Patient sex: M
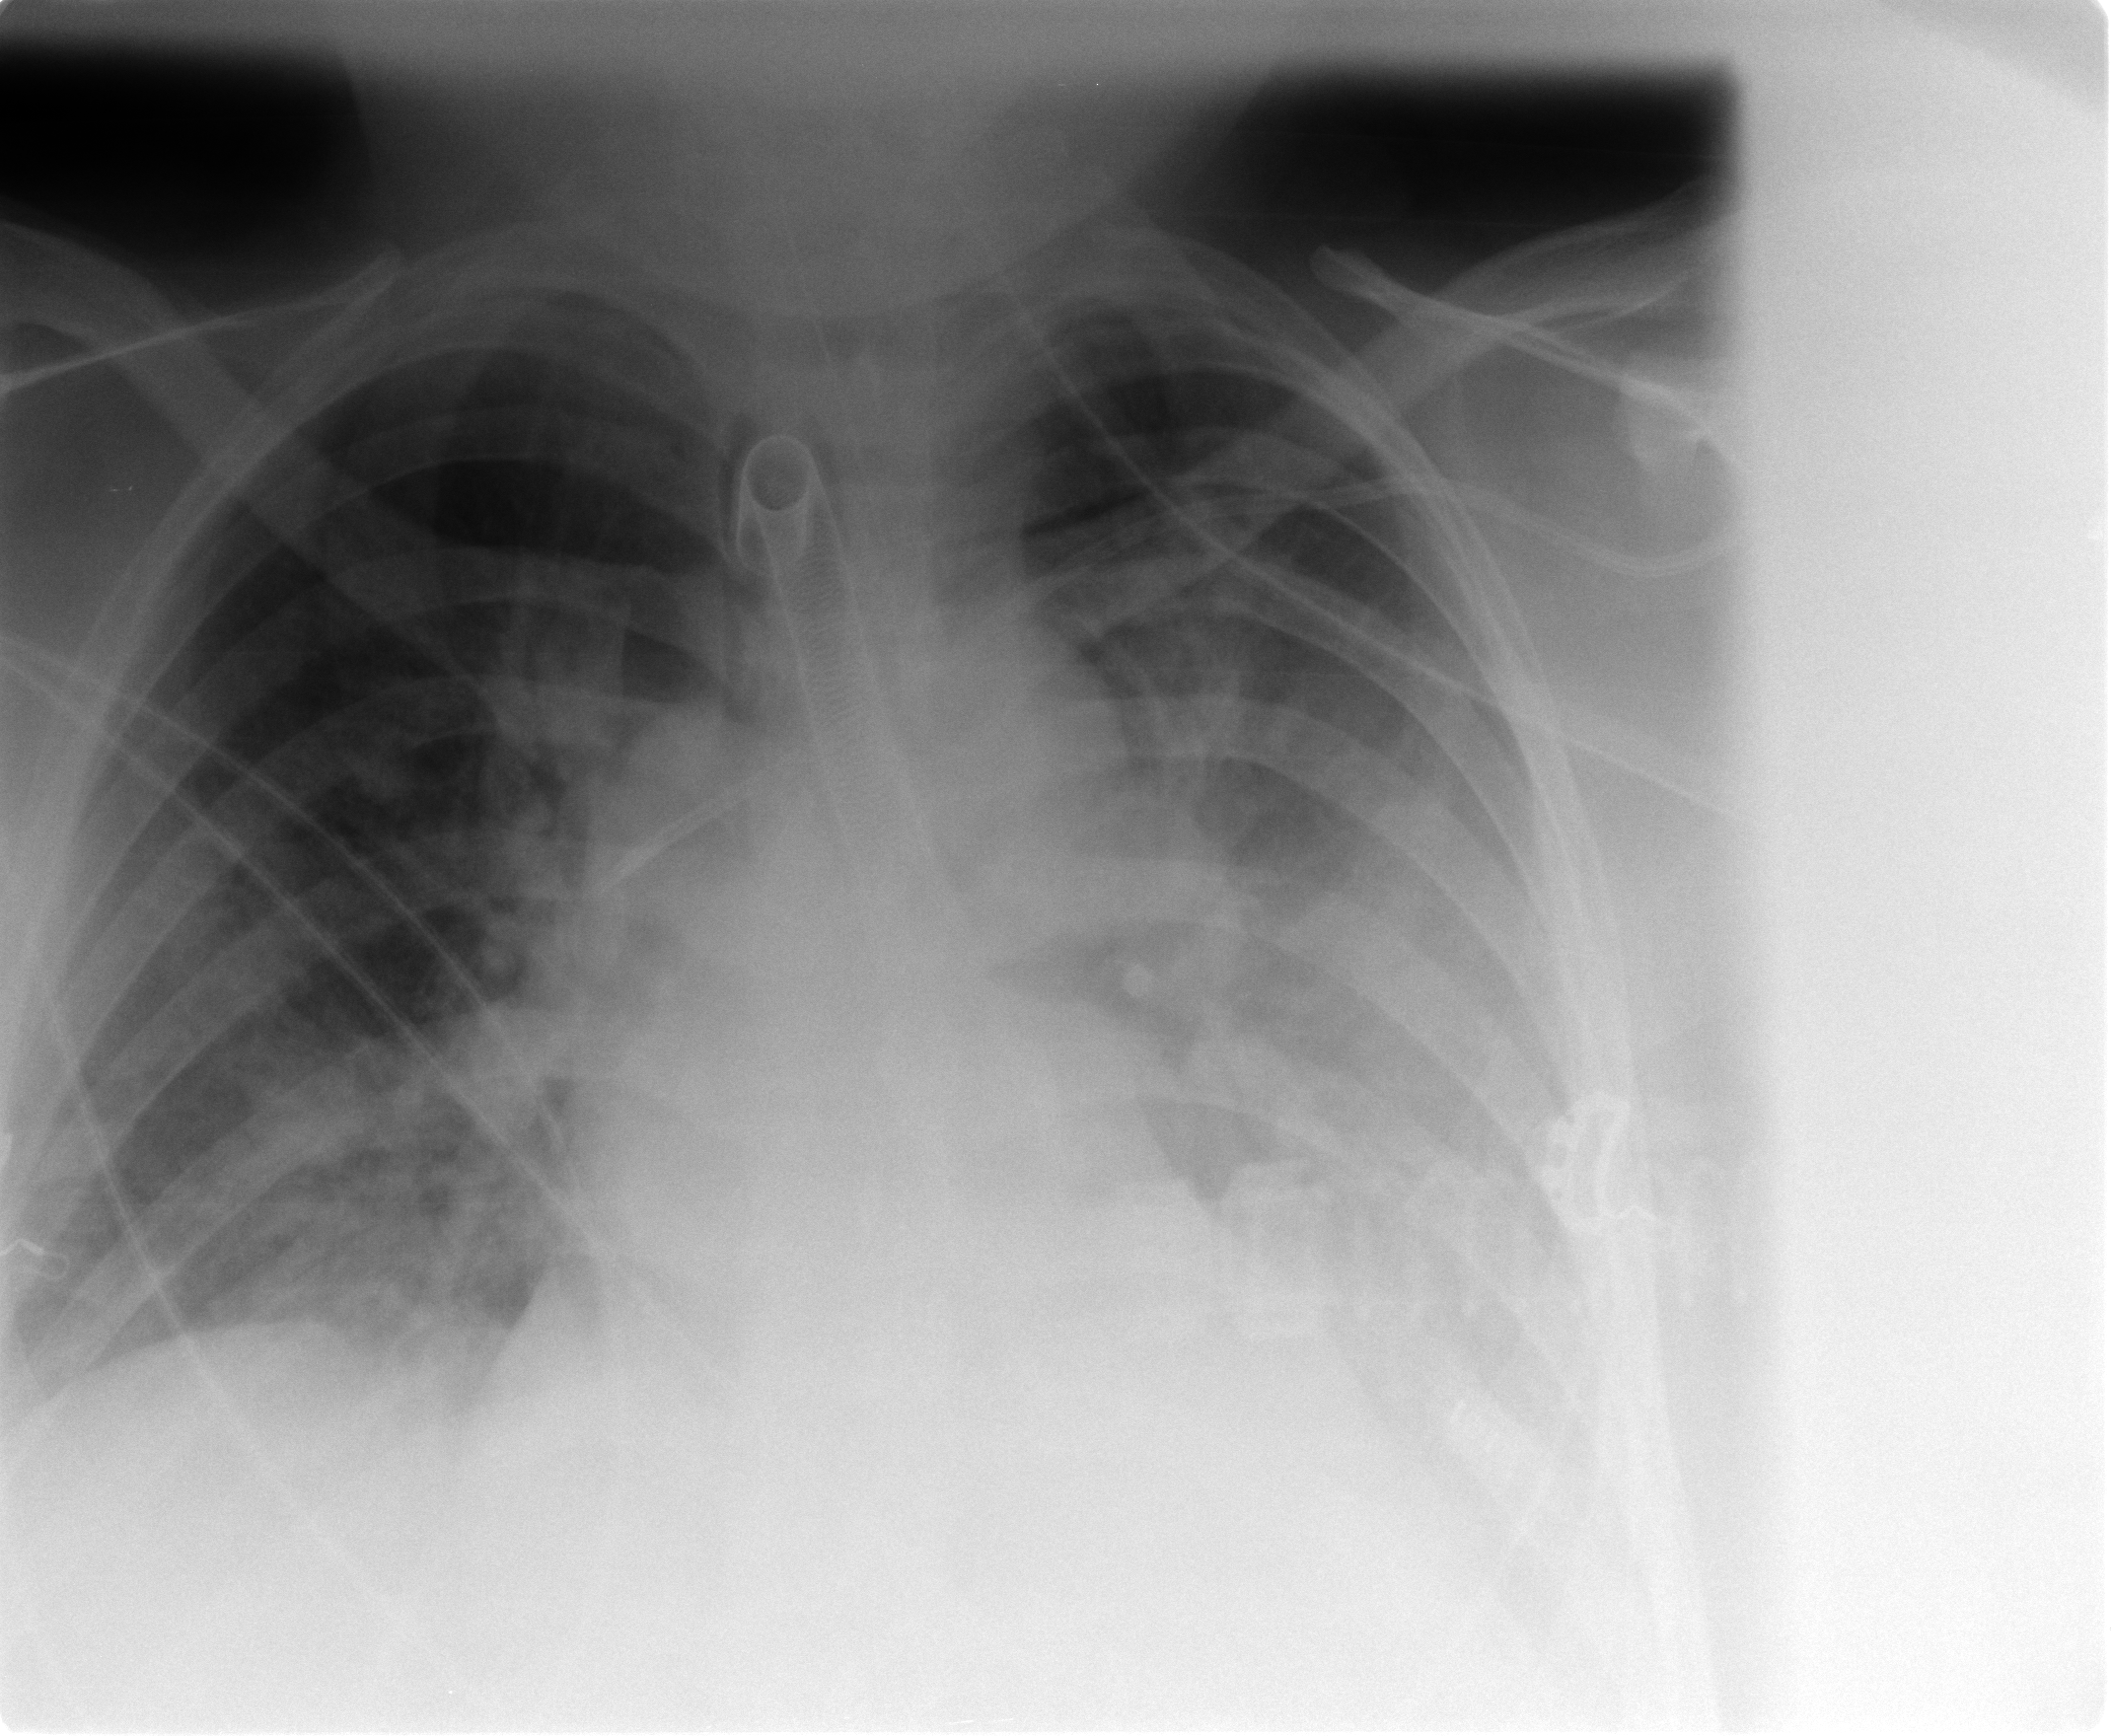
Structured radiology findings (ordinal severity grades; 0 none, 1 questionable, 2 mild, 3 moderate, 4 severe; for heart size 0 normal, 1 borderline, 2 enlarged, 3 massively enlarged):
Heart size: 2
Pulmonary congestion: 2
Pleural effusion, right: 0
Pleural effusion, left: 3
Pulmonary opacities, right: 2
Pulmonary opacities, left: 3
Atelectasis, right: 2
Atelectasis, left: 3